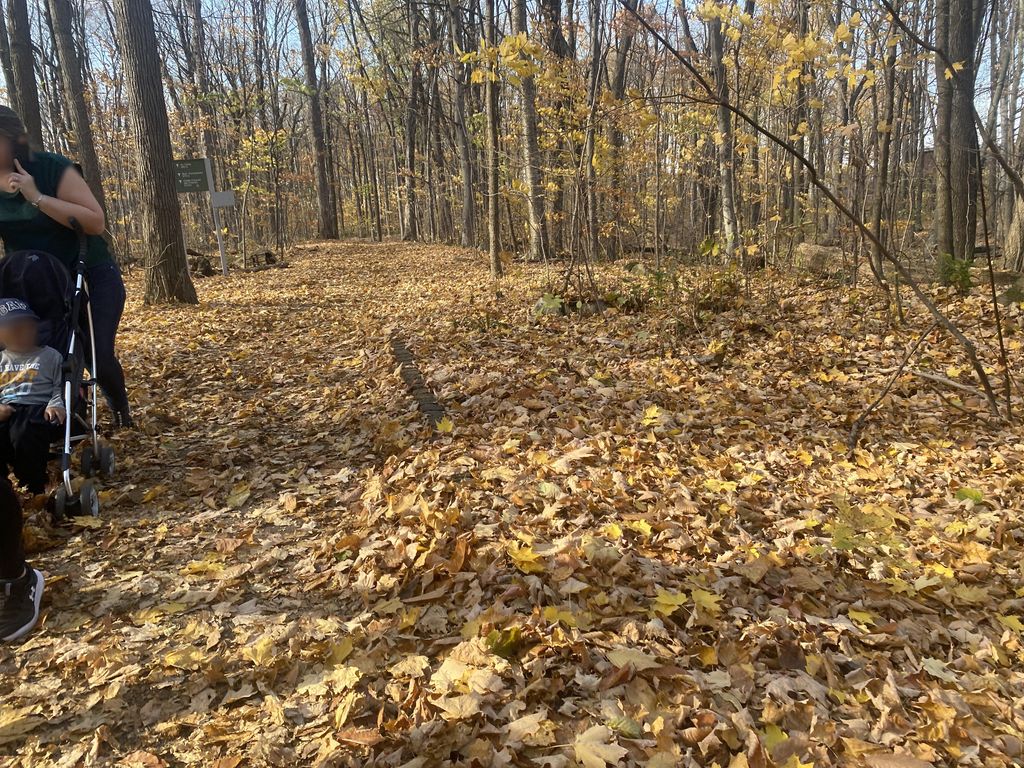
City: montreal